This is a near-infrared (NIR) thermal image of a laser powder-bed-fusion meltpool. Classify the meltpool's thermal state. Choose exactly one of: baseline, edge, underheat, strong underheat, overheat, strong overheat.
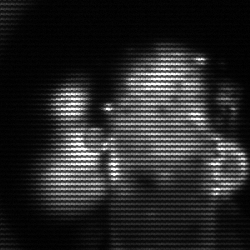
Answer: strong underheat